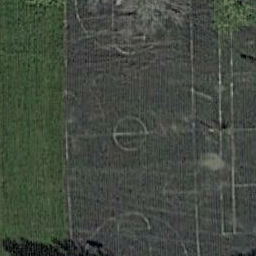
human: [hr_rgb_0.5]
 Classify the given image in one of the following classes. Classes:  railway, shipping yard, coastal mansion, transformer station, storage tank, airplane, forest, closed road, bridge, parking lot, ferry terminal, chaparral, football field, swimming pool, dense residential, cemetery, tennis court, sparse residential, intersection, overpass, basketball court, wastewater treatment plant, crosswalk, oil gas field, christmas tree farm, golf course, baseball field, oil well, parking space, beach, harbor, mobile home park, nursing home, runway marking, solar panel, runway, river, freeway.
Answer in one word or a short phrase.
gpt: basketball court